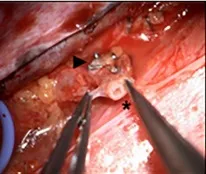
(B) Surgical preparation of the thoracic duct (*) and the azygos vein.
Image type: medical_photograph (other_medical_photograph)